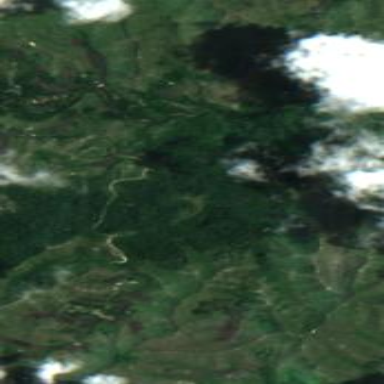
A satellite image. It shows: Forest area.